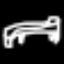
Label: bed